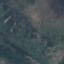
Label: HerbaceousVegetation